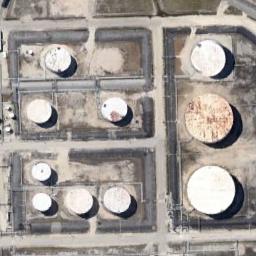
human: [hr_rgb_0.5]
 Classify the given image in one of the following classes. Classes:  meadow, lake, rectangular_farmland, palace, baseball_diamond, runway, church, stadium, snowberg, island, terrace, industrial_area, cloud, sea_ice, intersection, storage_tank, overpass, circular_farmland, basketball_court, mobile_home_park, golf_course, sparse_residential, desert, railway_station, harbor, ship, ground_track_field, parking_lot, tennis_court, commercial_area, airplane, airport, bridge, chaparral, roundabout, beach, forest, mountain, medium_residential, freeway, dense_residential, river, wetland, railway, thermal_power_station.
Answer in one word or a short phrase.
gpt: storage_tank